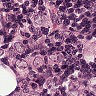
Metastatic tissue present: yes